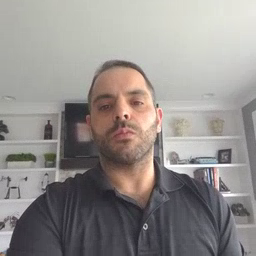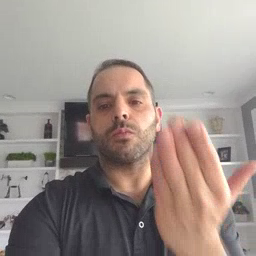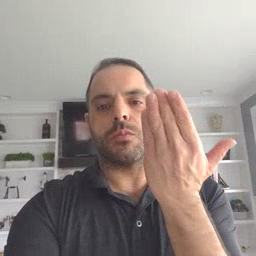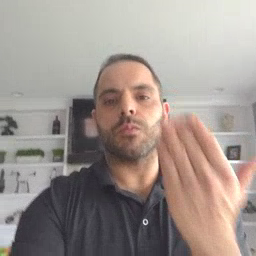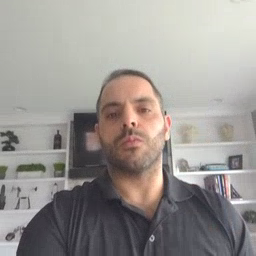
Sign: morning